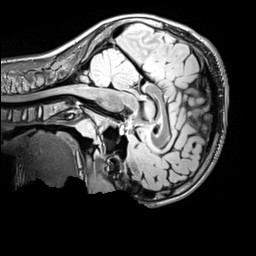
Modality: FLAIR
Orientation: sagittal
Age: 13
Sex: male
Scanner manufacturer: siemens
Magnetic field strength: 3 T
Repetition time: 5 s
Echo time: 0.388 s